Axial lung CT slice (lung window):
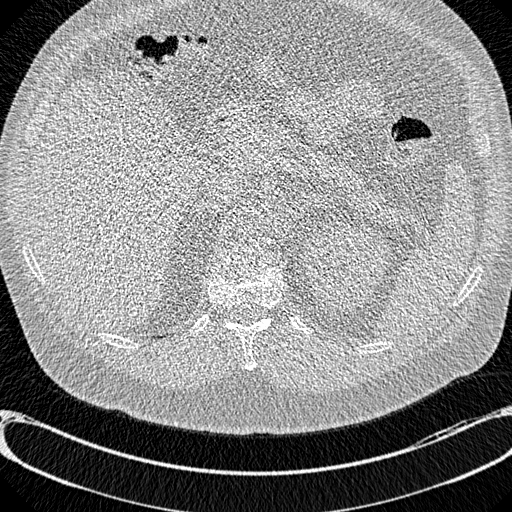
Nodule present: no